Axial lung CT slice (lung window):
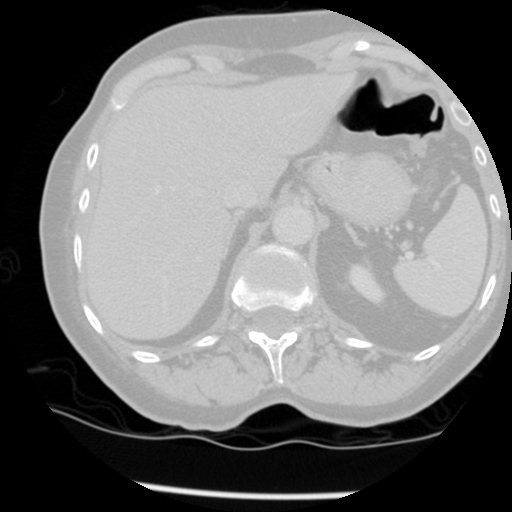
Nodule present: no